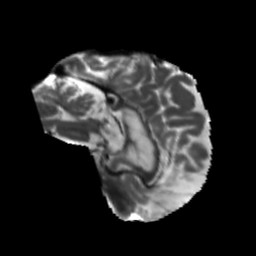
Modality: T2w
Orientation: sagittal
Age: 46
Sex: male
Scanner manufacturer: siemens
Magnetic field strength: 3 T
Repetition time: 5.47 s
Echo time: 0.0854 s